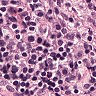
Metastatic tissue present: no